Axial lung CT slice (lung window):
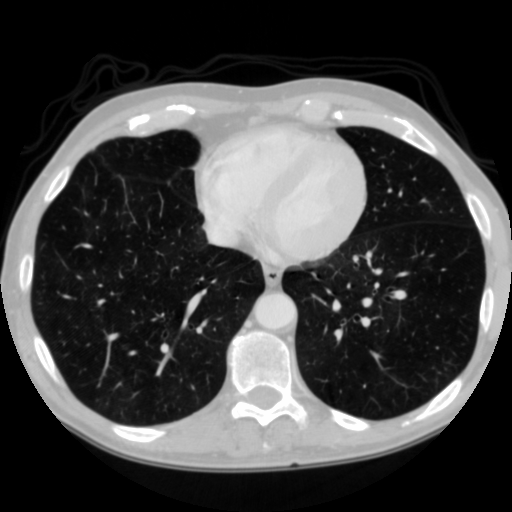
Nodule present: no